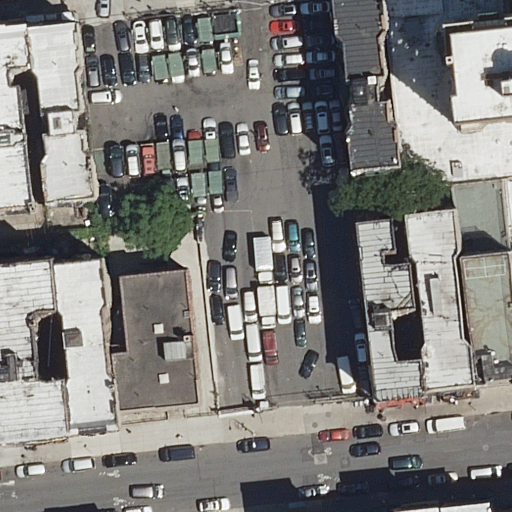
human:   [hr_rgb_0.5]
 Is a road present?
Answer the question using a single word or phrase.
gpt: yes

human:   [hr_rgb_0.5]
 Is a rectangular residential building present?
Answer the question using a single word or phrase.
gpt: yes

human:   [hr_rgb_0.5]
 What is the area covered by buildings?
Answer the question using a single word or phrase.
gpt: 3697m2

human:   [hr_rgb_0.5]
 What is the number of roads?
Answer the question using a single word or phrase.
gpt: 3

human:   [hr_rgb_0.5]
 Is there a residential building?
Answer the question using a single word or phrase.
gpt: yes

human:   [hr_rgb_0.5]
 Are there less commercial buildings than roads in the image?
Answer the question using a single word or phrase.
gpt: yes

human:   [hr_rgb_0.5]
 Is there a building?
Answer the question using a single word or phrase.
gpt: yes

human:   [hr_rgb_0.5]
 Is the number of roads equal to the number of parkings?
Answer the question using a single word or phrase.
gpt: no

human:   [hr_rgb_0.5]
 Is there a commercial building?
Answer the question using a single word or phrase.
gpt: no

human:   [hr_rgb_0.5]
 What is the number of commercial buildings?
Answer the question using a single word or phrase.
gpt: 0

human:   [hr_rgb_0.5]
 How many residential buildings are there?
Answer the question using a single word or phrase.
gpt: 14

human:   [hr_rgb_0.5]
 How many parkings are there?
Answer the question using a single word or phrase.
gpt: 1

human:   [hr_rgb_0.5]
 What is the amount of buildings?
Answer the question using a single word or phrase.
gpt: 14

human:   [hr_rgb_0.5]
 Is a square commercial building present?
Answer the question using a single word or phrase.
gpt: no

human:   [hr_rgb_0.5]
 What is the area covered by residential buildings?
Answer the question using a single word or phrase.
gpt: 3697m2

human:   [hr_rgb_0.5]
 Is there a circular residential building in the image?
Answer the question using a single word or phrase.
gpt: no

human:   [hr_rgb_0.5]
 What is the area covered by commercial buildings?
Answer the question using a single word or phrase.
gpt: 0m2

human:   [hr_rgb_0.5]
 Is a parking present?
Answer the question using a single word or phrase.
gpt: yes

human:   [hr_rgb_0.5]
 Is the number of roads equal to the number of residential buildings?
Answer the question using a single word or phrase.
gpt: no

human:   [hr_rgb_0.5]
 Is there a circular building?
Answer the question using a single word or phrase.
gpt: no

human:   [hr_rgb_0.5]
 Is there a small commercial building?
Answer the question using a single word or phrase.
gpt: no

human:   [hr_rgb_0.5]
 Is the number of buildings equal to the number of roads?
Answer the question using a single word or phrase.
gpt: no

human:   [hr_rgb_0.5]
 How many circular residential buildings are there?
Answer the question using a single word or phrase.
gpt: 0

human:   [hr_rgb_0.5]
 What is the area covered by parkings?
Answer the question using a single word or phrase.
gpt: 0m2

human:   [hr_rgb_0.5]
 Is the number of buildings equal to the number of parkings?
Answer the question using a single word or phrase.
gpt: no

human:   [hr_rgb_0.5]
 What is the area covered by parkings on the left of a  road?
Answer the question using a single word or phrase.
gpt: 0m2

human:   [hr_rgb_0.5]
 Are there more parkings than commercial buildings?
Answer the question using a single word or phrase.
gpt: yes

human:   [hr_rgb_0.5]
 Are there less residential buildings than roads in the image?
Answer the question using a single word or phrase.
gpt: no

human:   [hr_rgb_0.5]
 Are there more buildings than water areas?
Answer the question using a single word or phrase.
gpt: yes

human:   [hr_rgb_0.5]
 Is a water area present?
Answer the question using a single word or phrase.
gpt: no

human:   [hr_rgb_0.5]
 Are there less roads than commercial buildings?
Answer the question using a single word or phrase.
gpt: no

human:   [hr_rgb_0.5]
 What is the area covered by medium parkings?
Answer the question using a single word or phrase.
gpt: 0m2

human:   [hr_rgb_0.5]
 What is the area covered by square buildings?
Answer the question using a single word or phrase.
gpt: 0m2

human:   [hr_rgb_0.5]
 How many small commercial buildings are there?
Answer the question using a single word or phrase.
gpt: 0

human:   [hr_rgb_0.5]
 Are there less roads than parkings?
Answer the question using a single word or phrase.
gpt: no

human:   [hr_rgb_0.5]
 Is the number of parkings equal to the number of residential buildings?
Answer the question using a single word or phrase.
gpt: no

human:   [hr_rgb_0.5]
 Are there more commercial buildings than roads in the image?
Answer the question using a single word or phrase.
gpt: no

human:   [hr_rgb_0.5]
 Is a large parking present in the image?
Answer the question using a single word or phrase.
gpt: no

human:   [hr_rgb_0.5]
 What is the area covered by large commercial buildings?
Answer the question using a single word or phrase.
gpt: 0m2

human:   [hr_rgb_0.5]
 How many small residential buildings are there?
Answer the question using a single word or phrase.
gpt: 2

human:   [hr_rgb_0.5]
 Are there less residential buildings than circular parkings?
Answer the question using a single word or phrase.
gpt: no

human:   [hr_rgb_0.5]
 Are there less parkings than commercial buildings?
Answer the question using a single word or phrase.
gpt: no

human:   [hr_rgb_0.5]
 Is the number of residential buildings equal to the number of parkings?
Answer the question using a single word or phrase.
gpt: no

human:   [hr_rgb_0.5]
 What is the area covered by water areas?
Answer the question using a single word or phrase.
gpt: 0m2

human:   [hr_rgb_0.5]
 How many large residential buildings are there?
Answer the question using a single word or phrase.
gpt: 0

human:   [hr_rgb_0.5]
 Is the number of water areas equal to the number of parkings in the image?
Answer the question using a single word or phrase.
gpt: no

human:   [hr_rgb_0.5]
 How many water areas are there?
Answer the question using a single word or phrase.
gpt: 0

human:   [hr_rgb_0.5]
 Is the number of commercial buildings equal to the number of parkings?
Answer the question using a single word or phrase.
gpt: no

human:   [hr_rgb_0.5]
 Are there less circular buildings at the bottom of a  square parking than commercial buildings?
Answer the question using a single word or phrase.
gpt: no

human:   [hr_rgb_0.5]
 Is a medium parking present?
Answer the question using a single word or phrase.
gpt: no

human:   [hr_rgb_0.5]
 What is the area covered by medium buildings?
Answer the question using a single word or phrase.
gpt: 3658m2

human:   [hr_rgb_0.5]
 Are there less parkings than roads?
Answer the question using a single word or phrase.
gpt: yes

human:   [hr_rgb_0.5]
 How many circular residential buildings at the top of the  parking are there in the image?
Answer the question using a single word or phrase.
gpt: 0

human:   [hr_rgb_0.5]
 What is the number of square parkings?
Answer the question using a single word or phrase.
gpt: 0

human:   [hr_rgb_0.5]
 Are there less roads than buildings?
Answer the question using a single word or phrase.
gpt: yes

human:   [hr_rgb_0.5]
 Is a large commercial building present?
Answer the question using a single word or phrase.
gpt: no

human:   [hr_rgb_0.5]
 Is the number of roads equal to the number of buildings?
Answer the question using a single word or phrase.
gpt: no

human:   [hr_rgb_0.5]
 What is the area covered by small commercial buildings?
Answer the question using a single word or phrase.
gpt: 0m2

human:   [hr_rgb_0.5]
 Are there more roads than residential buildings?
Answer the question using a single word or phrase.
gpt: no

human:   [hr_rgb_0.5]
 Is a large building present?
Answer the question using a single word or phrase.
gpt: no

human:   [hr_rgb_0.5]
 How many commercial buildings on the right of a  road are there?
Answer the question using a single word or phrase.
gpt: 0

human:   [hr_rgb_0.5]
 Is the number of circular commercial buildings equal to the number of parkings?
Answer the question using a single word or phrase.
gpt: no

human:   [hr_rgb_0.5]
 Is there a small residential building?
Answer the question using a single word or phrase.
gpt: yes

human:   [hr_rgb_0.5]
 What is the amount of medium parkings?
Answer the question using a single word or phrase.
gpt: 0